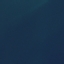
Land use / land cover: SeaLake